Interaction volume radius: 10 \u00c5
Interaction volume height: 20 \u00c5
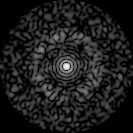
Disorder parameter: 0.8539